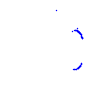
Particle: kaon